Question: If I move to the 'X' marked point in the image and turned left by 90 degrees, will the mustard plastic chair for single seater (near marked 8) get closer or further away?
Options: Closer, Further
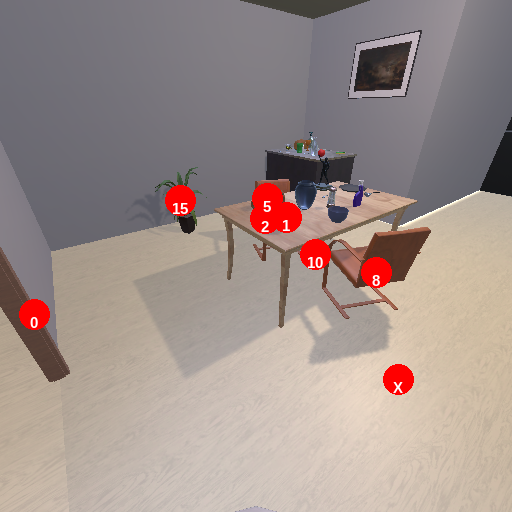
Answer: Closer